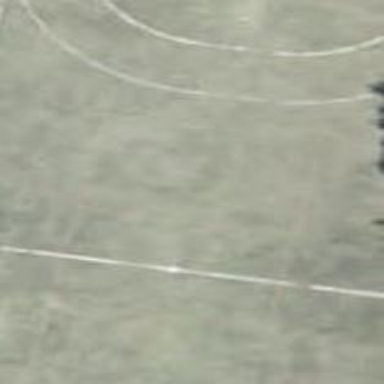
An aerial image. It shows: Soccer pitch for leisure land activities.